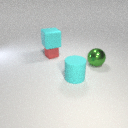
large green metal sphere in front of small red metal cube